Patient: sex F, age 57
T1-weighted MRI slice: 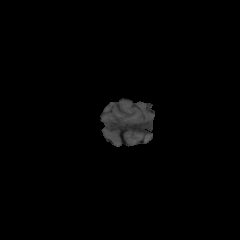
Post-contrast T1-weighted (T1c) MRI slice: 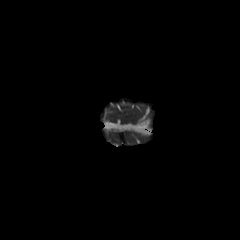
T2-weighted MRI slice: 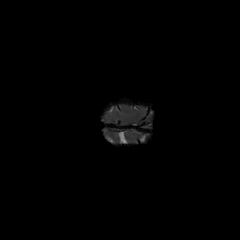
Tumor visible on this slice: no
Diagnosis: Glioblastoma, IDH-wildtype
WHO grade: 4